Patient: sex F, age 56
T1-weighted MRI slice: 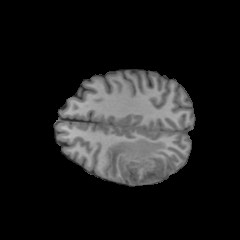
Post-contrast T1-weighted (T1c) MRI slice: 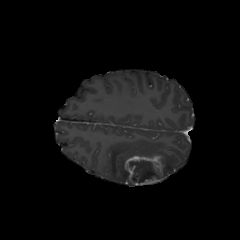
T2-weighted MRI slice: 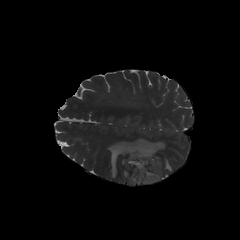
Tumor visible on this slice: yes
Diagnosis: Glioblastoma, IDH-wildtype
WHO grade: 4